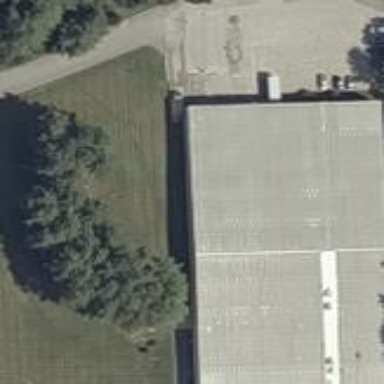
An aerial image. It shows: Commercial building.